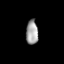
Tissue: lung
Cell type: T cells
Senescence score: 0.1606
Nuclear area (px): 294
Mean DAPI intensity: 156.912